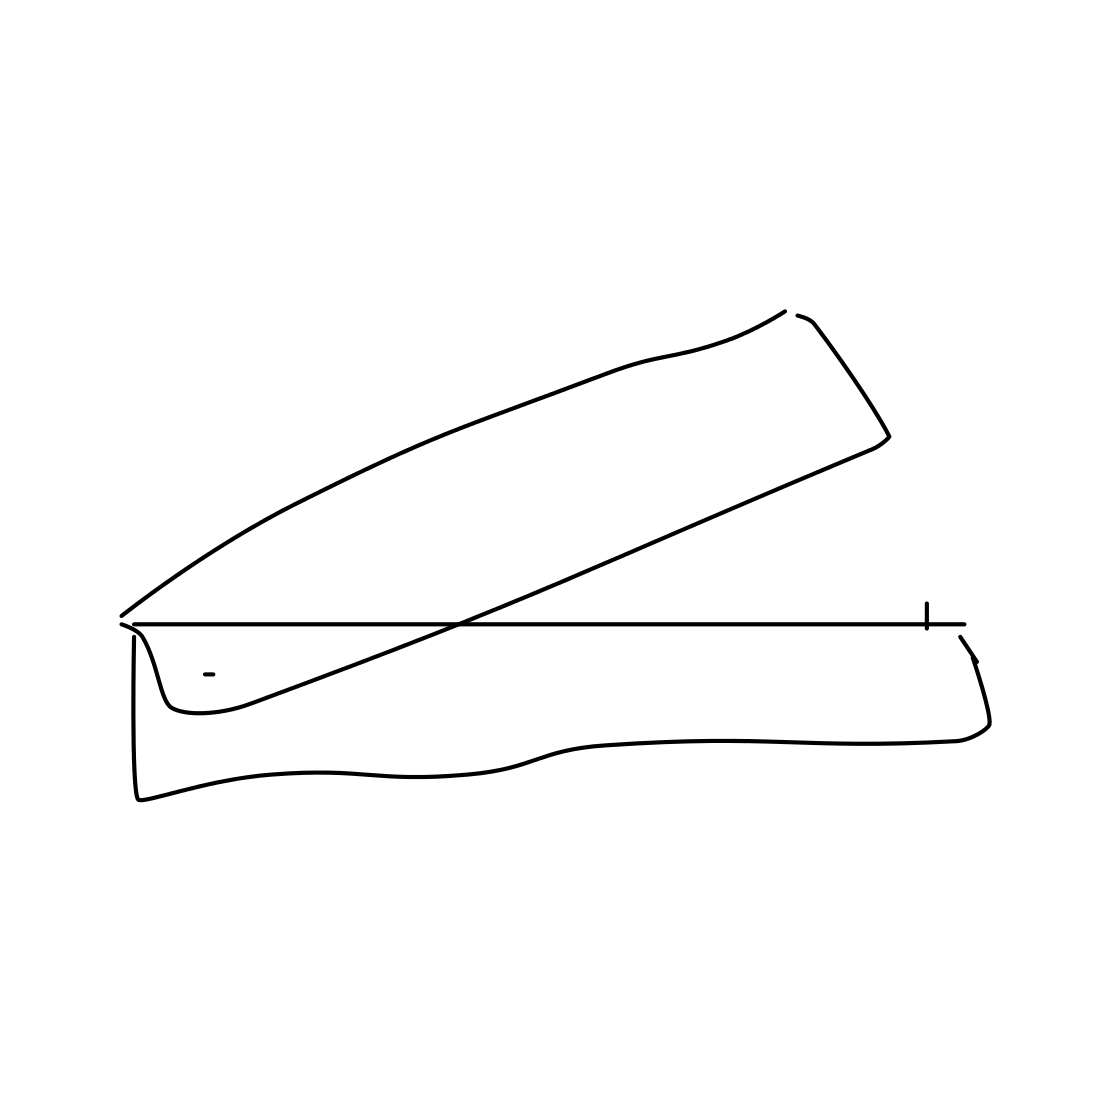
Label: stapler